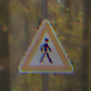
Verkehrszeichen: FussgaengerLinks
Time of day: MorningAfternoon
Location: Outdoor (Nature)
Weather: Overcast
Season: Autumn
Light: Natural